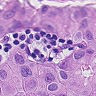
Metastatic tissue present: yes